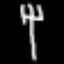
Label: fork